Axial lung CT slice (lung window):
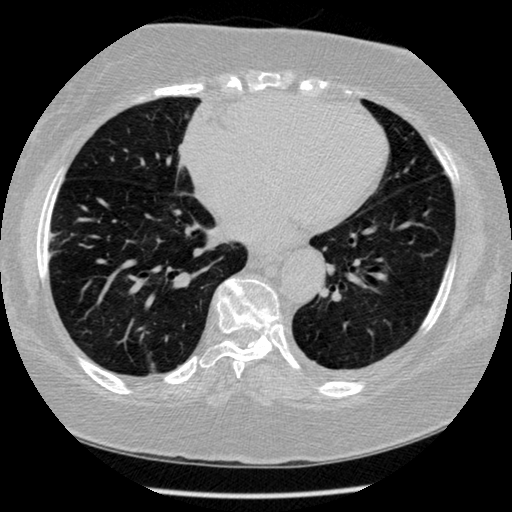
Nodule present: no